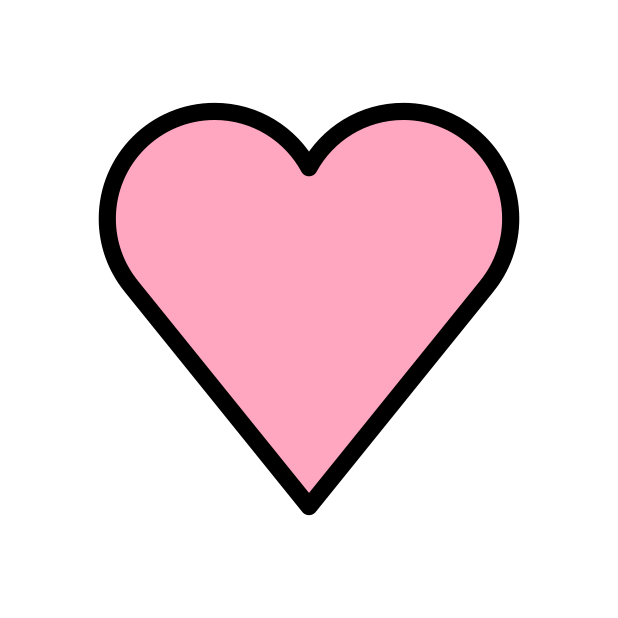
Emoji: 🩷
Name: pink heart
Unicode: 0x1fa77